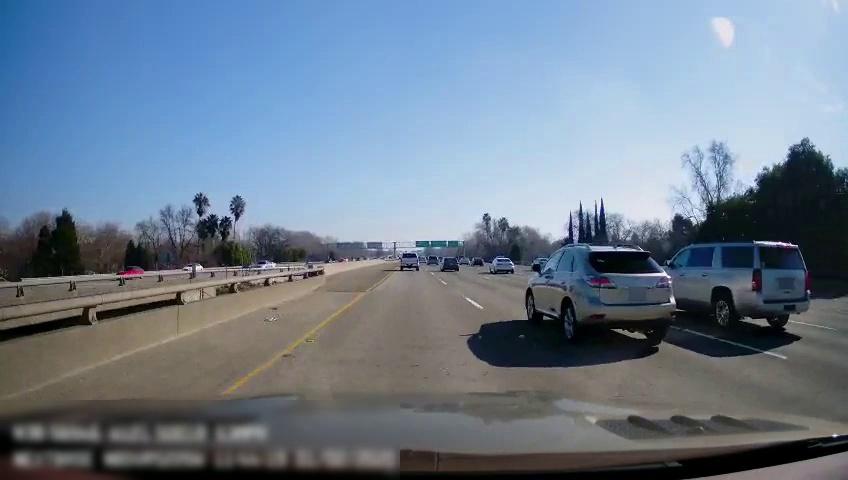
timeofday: Day
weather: Sunny
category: Drivable Space
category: Vehicles | Car
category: Vehicles | Car
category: Vehicles | Car
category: Drivable Space
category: Vehicles | SUV
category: Vehicles | Car
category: Vehicles | Car
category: Vehicles | Car
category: Vehicles | Car
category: Vehicles | Truck
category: Vehicles | SUV
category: Vehicles | Van
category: Vehicles | Car
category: Lanes | Current Lane
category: Lanes | Current Lane
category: Lanes | Alternate Lane
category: Lanes | Alternate Lane
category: Traffic | Signs
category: Traffic | Signs
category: Traffic | Signs
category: Traffic | Signs
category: Traffic | Signs
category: Traffic | Signs
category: Traffic | Signs